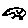
Label: bird